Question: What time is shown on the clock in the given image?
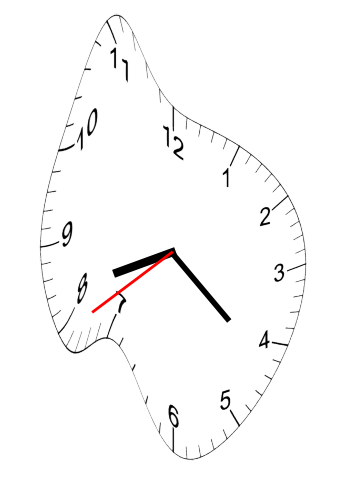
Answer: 08:21:39